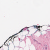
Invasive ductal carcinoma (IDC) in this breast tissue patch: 0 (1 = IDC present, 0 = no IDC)